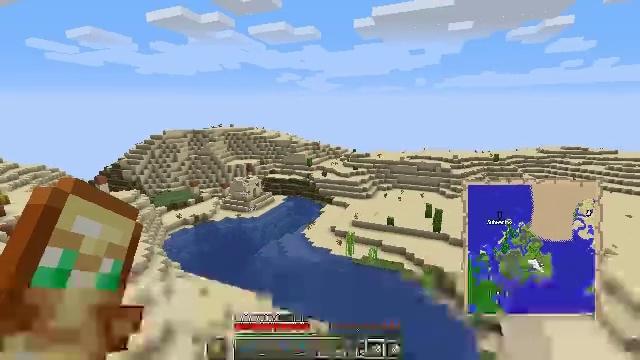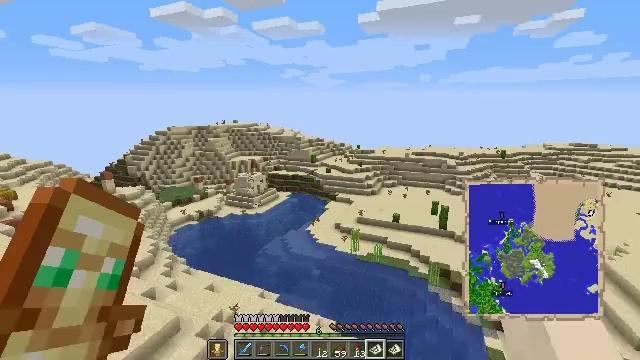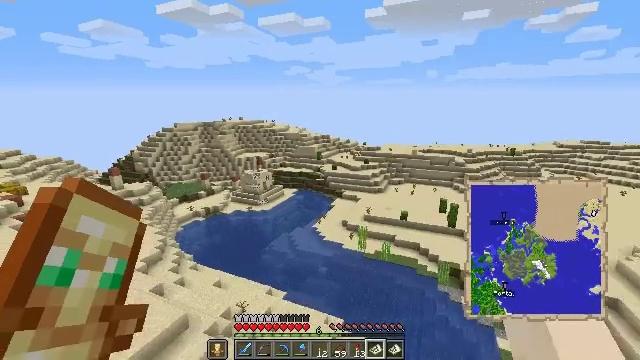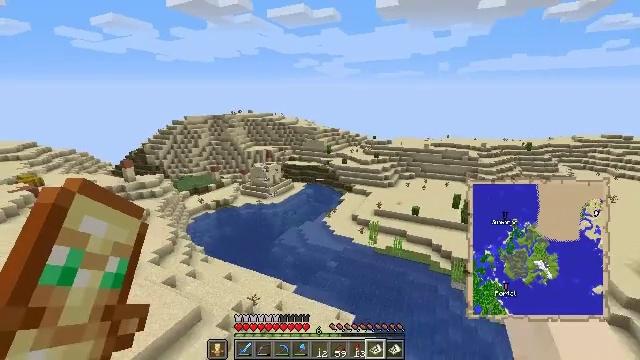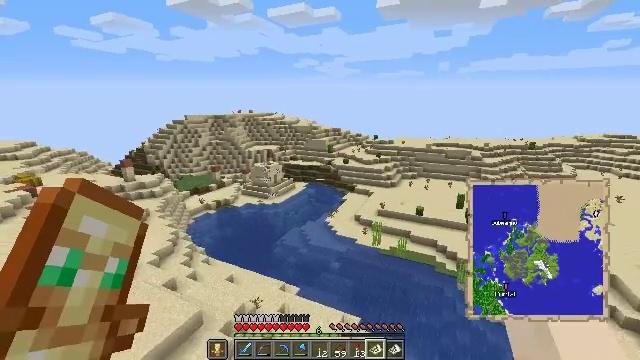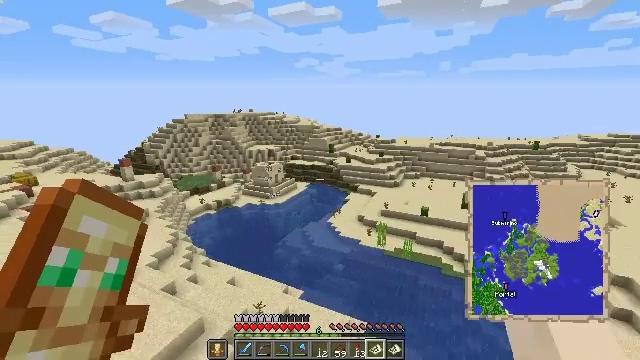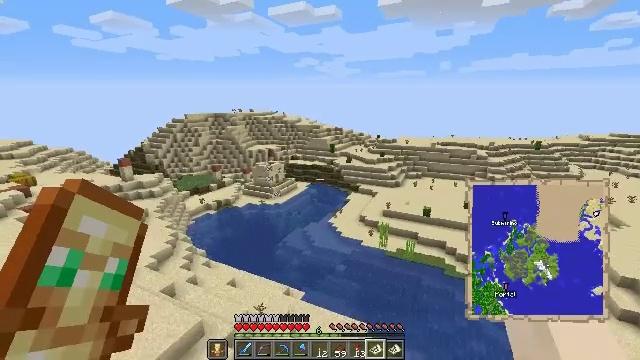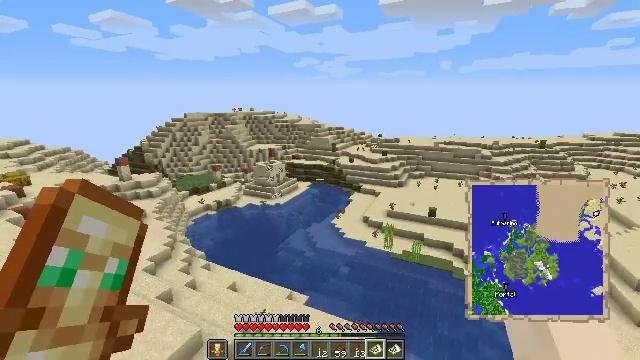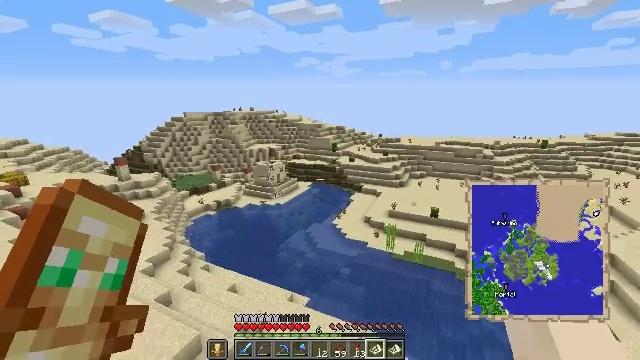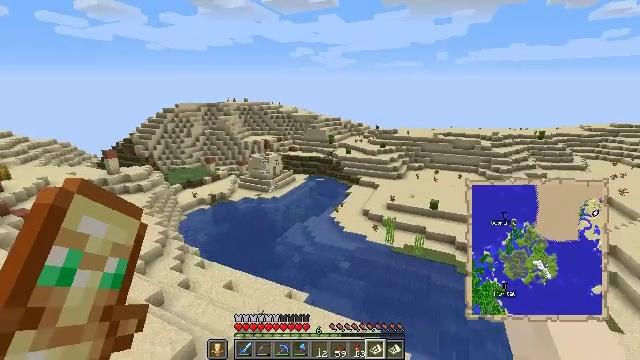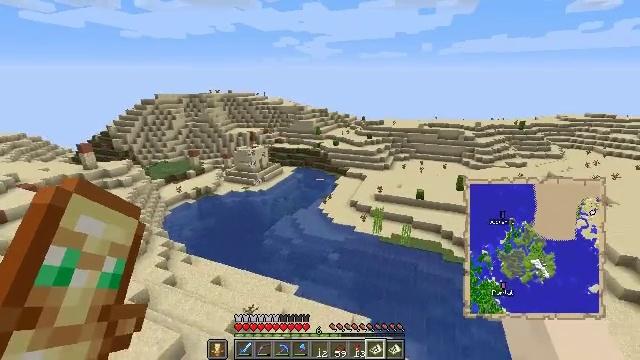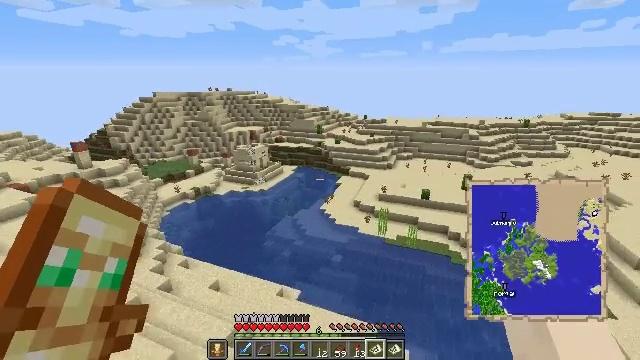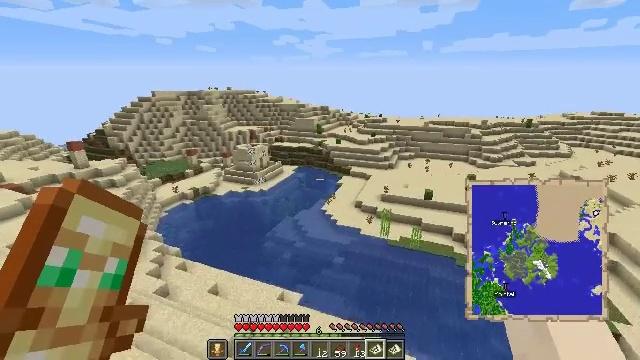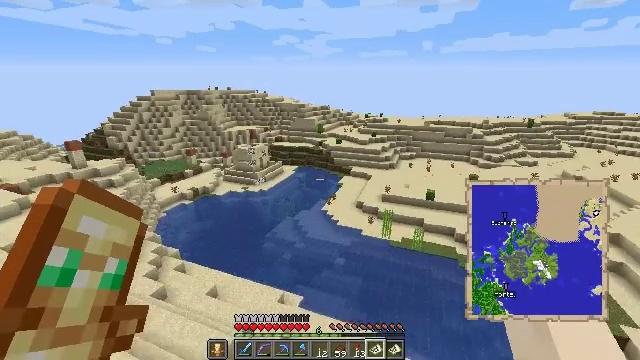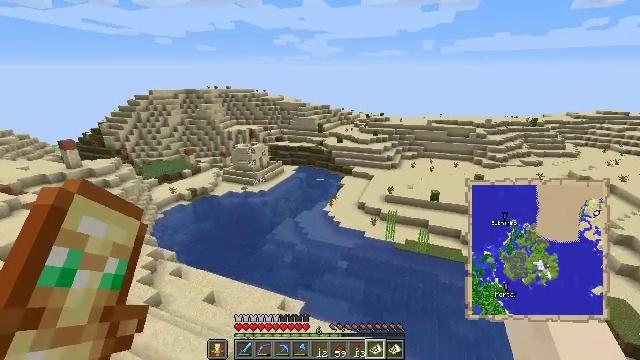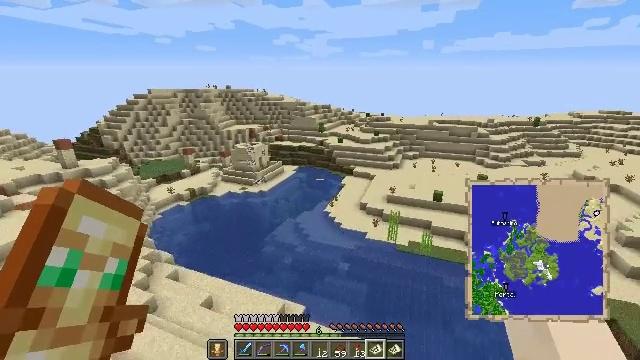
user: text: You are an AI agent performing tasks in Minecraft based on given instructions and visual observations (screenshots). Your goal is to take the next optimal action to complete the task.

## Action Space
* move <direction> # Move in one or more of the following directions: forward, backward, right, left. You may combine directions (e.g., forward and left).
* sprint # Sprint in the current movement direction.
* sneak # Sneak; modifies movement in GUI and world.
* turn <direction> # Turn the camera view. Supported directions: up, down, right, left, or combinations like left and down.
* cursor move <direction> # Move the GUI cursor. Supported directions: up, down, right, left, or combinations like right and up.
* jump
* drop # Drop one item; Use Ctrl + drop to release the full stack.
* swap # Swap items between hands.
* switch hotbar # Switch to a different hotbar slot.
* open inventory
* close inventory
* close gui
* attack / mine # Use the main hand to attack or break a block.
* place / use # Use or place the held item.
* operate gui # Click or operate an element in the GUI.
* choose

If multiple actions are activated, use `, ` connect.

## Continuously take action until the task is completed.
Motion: motion action
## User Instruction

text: Harvest hay blocks from the village.
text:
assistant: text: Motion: no_op
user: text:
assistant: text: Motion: turn left
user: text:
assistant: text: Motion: turn left and down
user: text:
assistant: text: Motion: no_op
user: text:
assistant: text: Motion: no_op
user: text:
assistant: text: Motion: no_op
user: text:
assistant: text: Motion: no_op
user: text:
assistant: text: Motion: no_op
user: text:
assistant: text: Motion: turn right and down
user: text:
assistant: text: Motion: turn right and down
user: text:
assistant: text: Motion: no_op
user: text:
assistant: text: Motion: no_op
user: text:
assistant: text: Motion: no_op
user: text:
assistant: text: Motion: no_op
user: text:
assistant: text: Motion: no_op
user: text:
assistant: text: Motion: no_op
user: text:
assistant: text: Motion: no_op
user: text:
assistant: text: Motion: no_op
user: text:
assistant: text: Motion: no_op
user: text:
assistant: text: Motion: no_op
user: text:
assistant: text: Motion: no_op
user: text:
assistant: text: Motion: no_op
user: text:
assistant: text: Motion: no_op
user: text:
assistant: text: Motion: turn left
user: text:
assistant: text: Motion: turn left and down
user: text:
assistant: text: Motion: turn left and down
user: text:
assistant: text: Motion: no_op
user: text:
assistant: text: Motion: no_op
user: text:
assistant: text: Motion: no_op
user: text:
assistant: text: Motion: no_op